Interaction volume radius: 5 \u00c5
Interaction volume height: 10 \u00c5
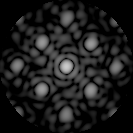
Disorder parameter: 0.2746